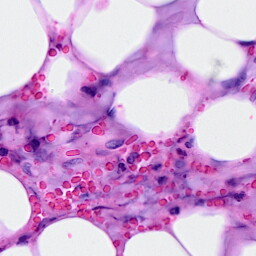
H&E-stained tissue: Breast